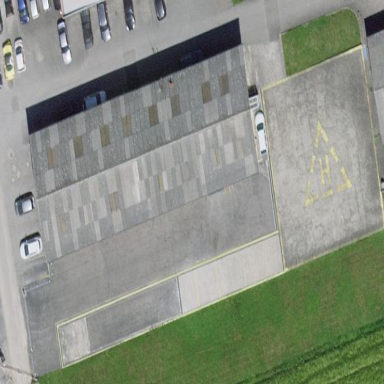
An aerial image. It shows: Heliport at the airport.